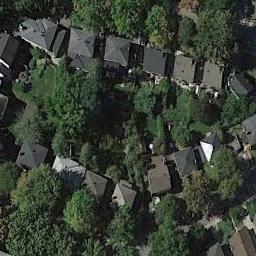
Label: medium_residential